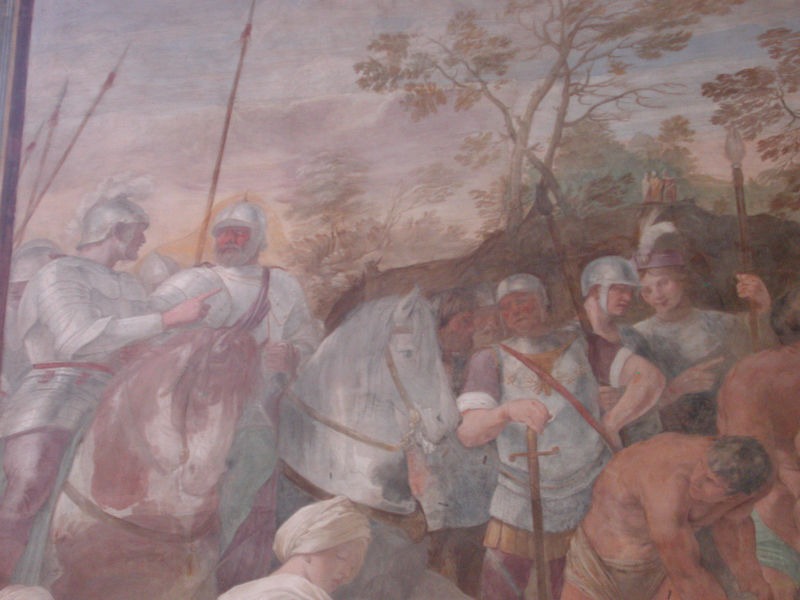
Titel: San Gregorio Magno
Künstler: Domenichino
Standort: Rom, S. Gregorio Magno (EU - I - Latium)
Schlagwörter: baum, berg, blätter, gemälde, himmel, kampf, nackt, weiß, wolken, bäume, grün, landschaft, braun, bunt, frau, hell, männer, zeichnung, gürtel, rot, tuch, gespräch, malerei, blass, hügel, natur, wind, rosa, wald, anhöhe, pferd, pferde, reiter, reiten, zügel, zwei, berge, hang, vegetation, matt, krieg, schlacht, lanze, soldaten, detail, oberkörper, panzer, schwert, schwerter, waffen, helm, ritter, armee, heer, marsch, rüstung, schimmel, römer, gefangene, stark, krieger, lanzen, speer, speere, fresko, röte, bau, christen, sklaven, rüstungen, coloriert, besprechung, schert, grüpn, schlacjt